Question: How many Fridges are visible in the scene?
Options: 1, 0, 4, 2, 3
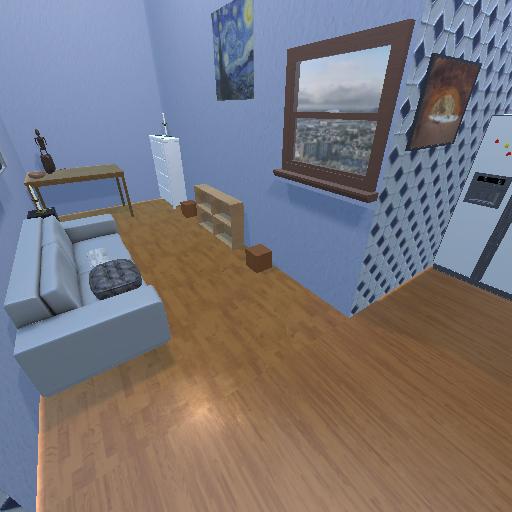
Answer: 1